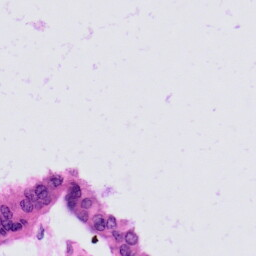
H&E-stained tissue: Prostate